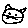
Label: cat